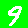
Digit: 9